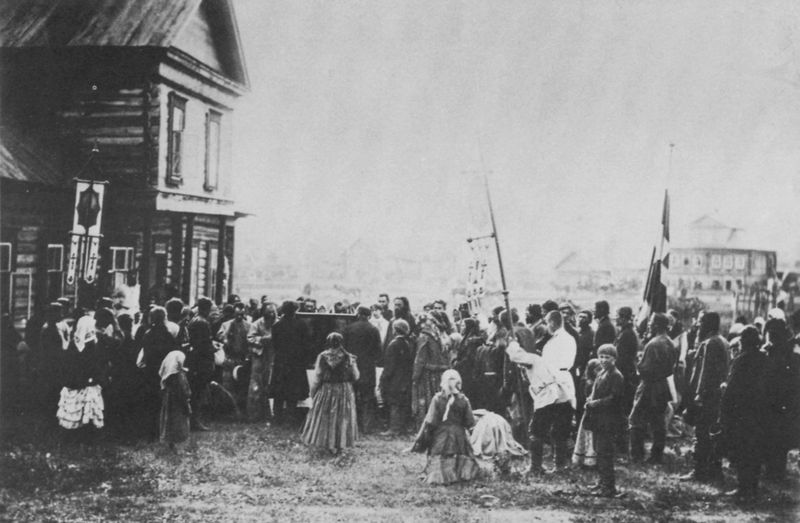
Titel: Religiöse Zeremonien und Jahrmärkte unterbrachen die Monotonie
Künstler: Russischer Photograph
Standort: Paris
Institution: Société de Géographie Française
Schlagwörter: gruppe, himmel, mann, frauen, landschaft, menschen, fenster, grau, männer, gebäude, gras, haus, wiese, menge, kind, kinder, fahnen, fahne, flagge, russland, dorf, foto, fotografie, aufruhr, photo, wappen, messe, prozession, männder, freien, auswanderer, holzhaus, russischer photograph, wappe